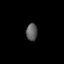
Tissue: prostate
Cell type: T cells
Senescence score: 0.8016
Nuclear area (px): 191
Mean DAPI intensity: 93